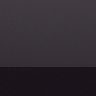
Metastatic tissue present: no